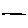
Label: line